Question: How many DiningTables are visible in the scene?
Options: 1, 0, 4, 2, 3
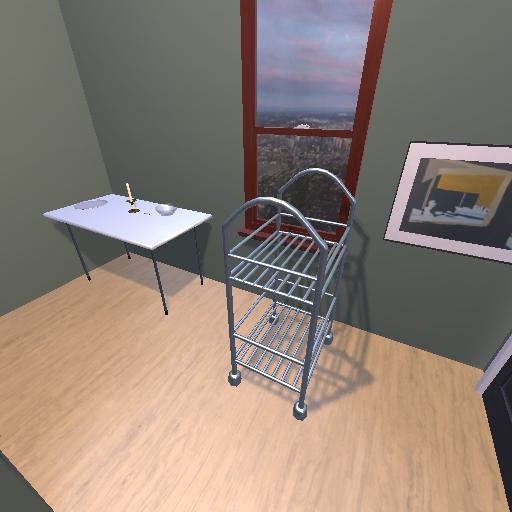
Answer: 1